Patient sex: M
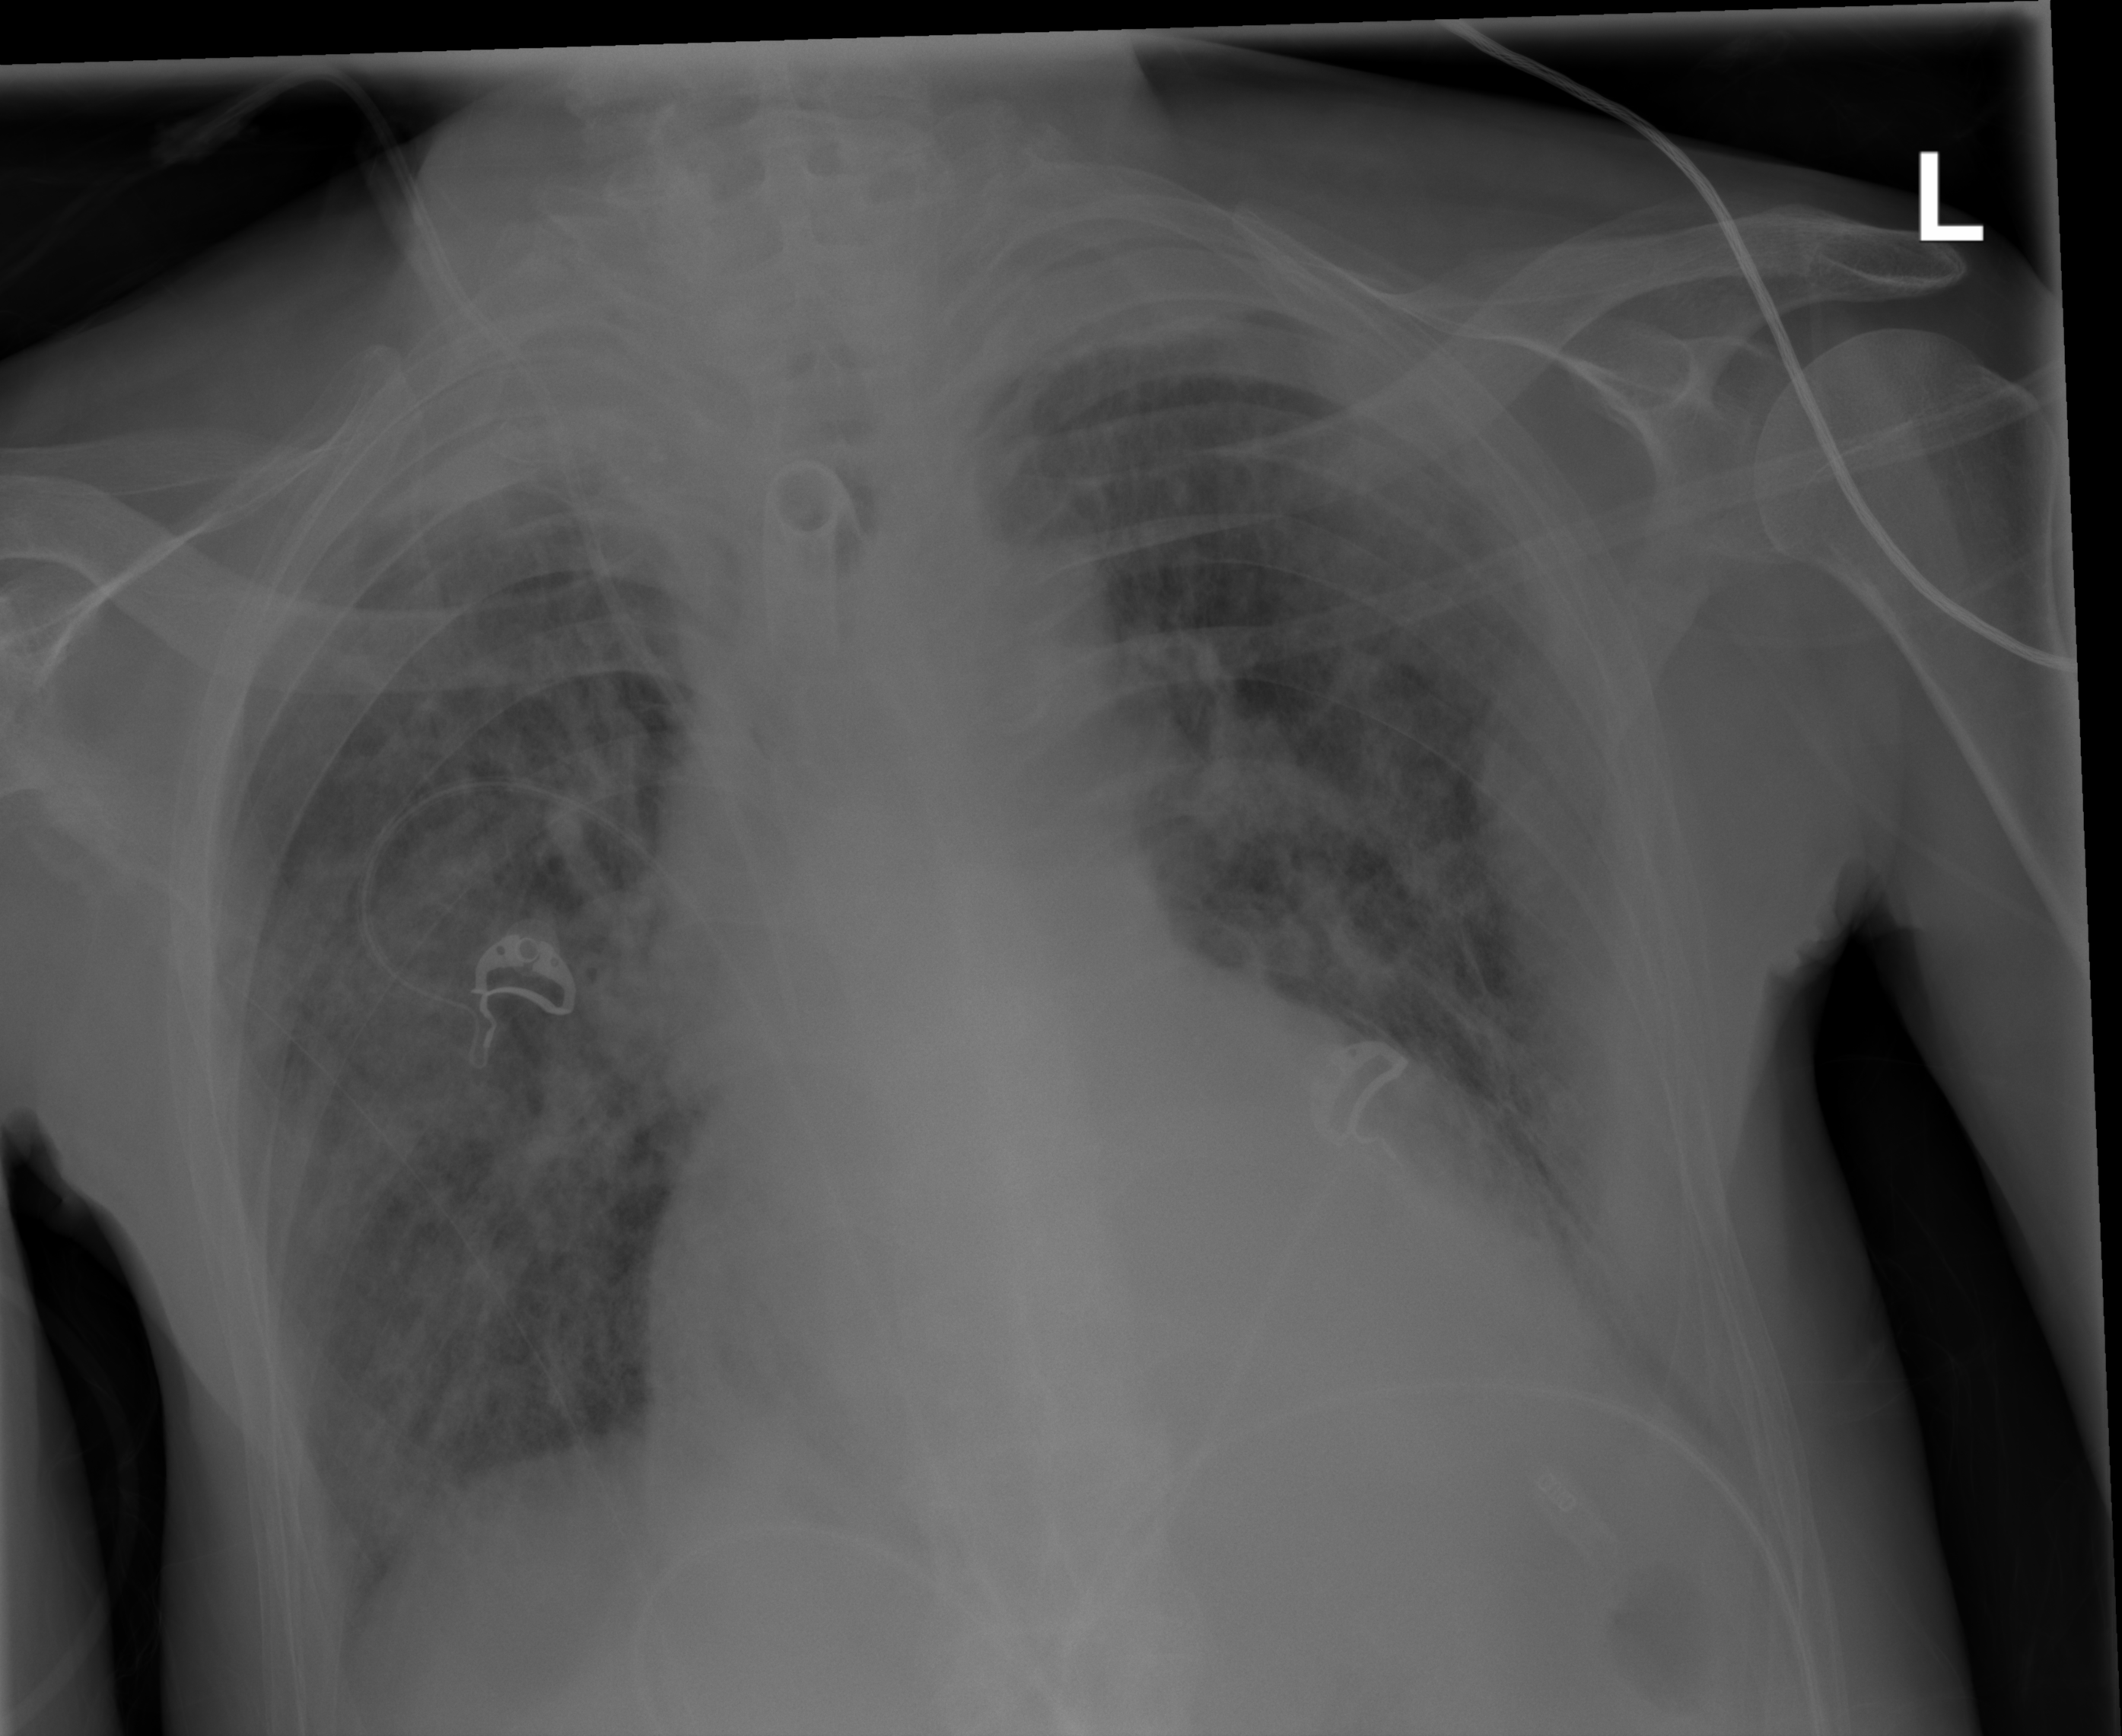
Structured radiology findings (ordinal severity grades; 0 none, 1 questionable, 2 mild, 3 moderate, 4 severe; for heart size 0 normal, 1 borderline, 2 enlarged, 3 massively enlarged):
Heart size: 2
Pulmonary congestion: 2
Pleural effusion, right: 1
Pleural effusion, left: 2
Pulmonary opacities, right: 4
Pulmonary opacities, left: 4
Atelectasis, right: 2
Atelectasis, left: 2